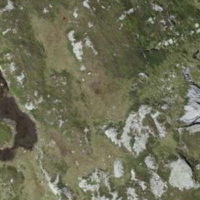
EUNIS habitat code: 31
Species observed at this site:
Falco tinnunculus